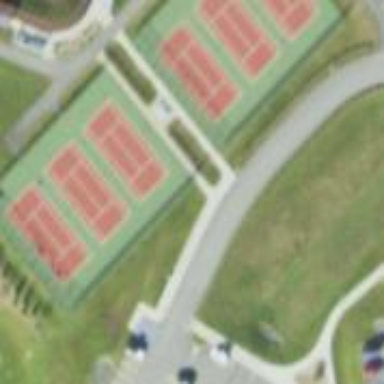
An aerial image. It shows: Tennis court on pitch.